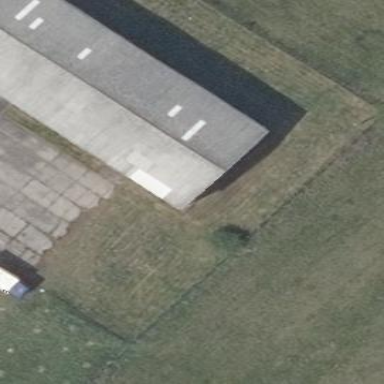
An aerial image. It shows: Farm auxiliary building with gabled roof.